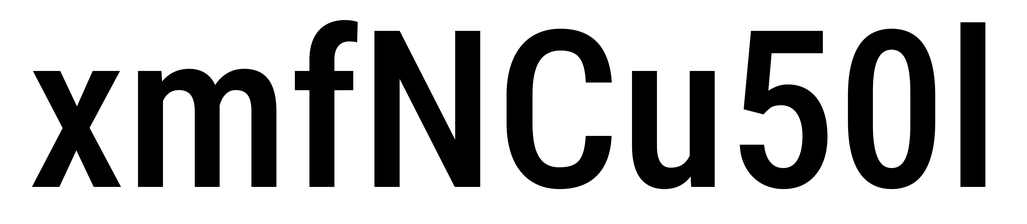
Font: Roboto_Condensed_Medium